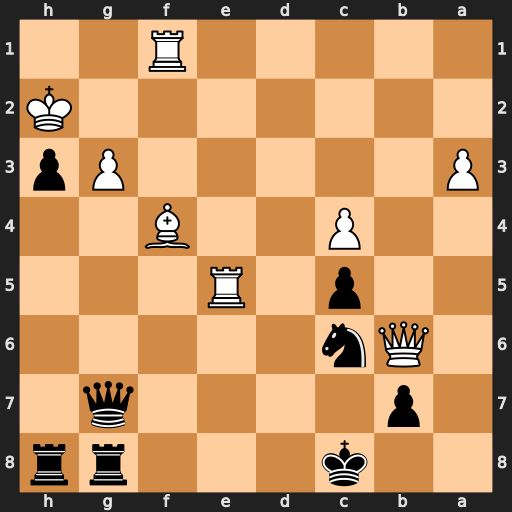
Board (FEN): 2k3rr/1p4q1/1Qn5/2p1R3/2P2B2/P5Pp/7K/5R2
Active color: b
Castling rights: -
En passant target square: -
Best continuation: Nxe5 Qxc5+ Nc6 Qf5+ Qd7